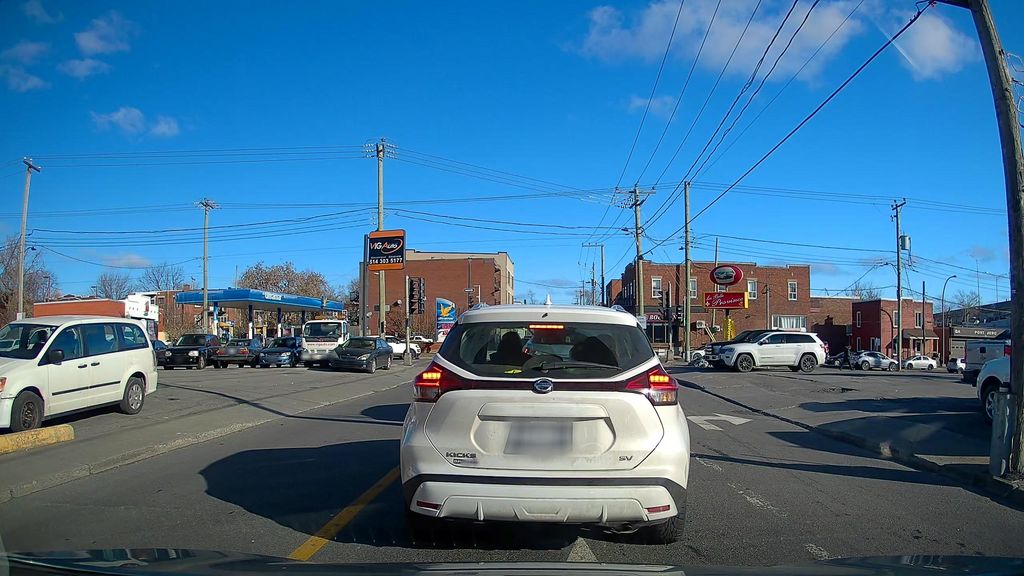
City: montreal